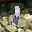
Label: 1